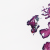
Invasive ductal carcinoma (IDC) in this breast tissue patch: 0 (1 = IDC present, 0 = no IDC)